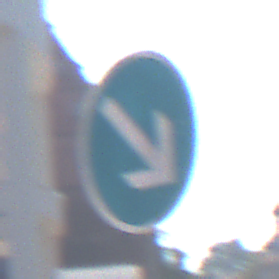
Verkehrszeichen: VorgeschriebeneVorbeifahrtRechts
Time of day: MorningAfternoon
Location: Outdoor (Urban)
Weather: Clear
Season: NotSpecified
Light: Natural